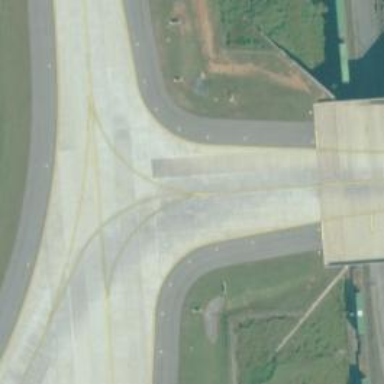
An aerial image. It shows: Image of taxiway at airport.